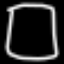
Label: square